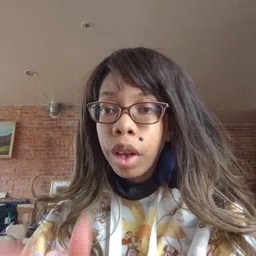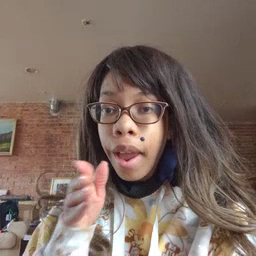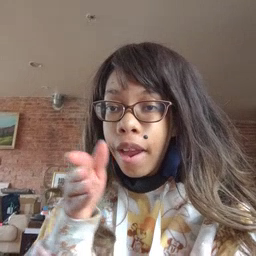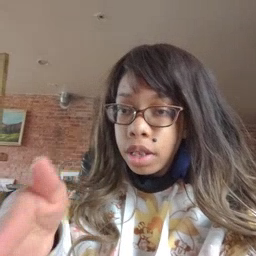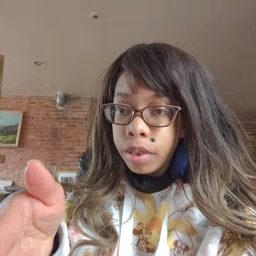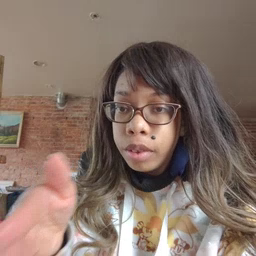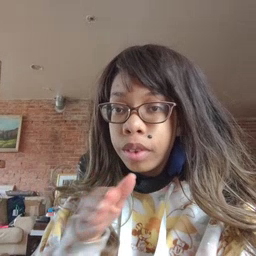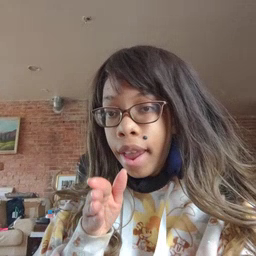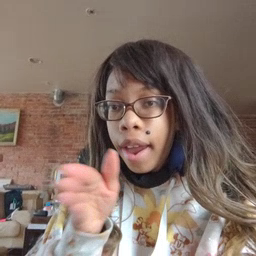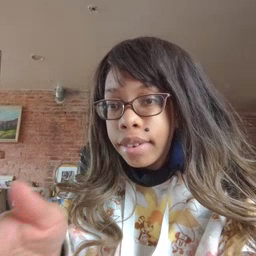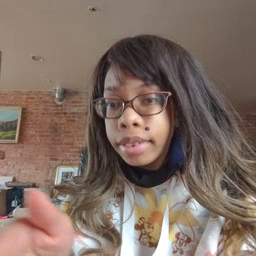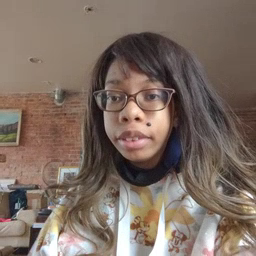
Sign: after